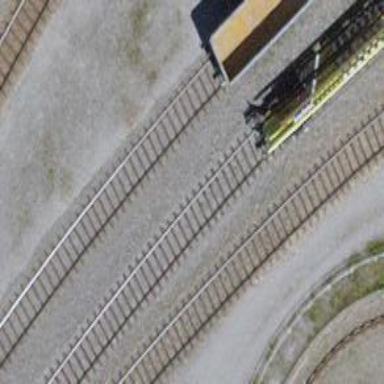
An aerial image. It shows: Single-track spur railway line.